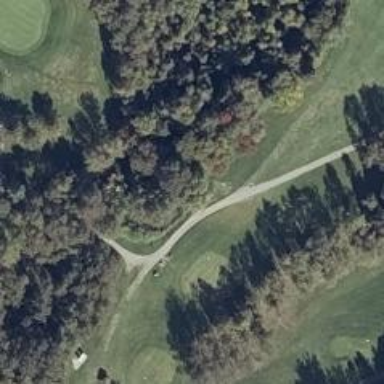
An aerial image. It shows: Pathway for golfing.